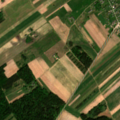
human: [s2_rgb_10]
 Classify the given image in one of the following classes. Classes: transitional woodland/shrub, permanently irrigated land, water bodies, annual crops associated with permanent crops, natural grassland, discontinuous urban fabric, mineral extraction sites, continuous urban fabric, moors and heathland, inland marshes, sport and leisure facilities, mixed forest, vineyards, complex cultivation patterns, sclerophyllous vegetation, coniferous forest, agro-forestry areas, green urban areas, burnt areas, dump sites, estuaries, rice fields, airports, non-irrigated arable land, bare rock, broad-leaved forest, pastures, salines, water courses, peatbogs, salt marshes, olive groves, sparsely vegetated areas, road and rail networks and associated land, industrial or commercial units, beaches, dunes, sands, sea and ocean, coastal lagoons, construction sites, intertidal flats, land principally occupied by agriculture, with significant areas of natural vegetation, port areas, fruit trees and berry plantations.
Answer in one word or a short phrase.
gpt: discontinuous urban fabric, non-irrigated arable land, coniferous forest, mixed forest